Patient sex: M
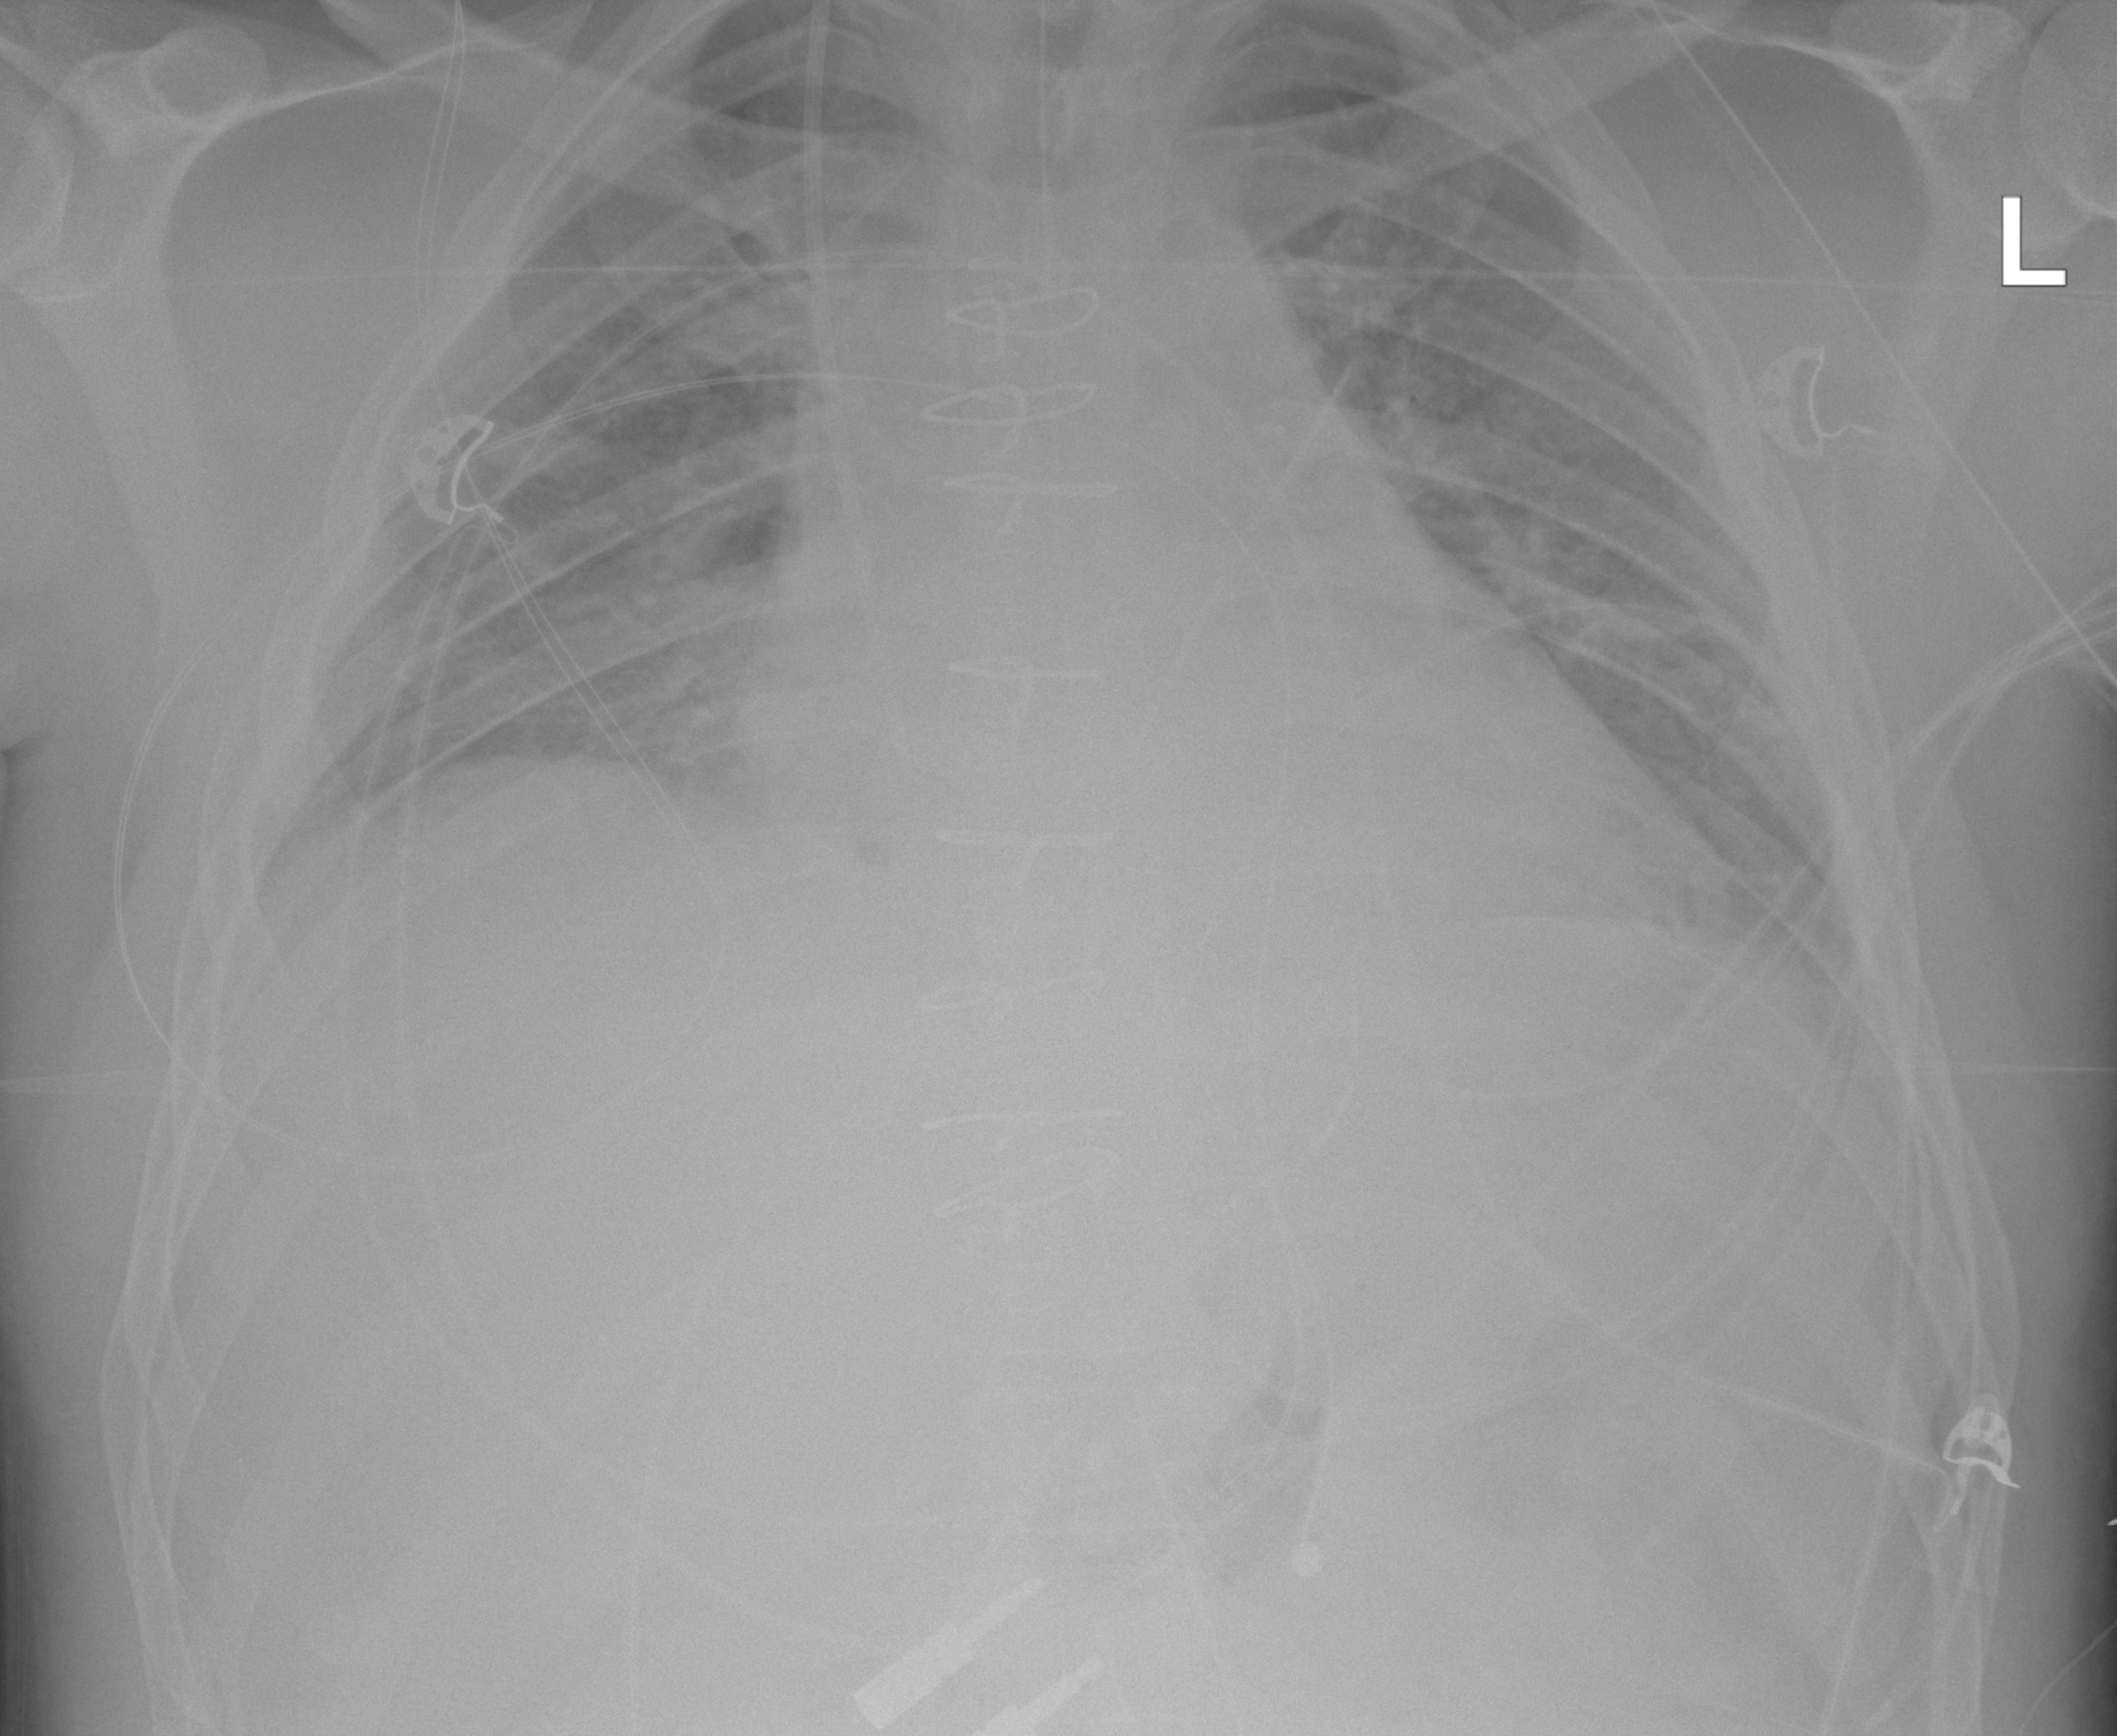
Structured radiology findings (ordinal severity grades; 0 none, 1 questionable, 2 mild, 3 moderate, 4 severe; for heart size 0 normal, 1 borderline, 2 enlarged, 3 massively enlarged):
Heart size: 1
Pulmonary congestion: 0
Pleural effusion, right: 2
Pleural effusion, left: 2
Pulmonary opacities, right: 0
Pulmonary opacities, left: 0
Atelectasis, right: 2
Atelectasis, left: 2